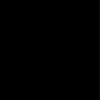
Label: dusty